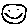
Label: smiley face